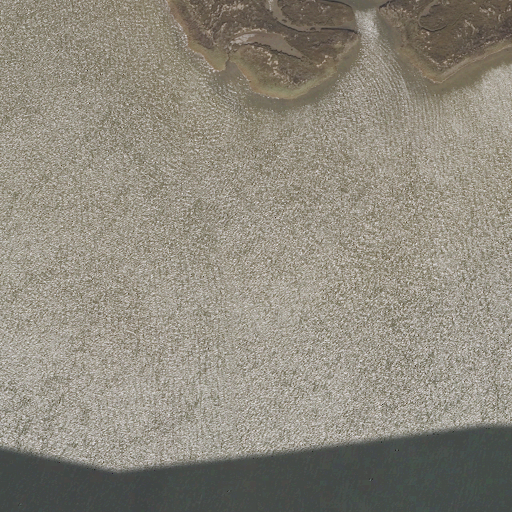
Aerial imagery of cape in Alabama named Grand Point containing open water and herbaceous wetlands